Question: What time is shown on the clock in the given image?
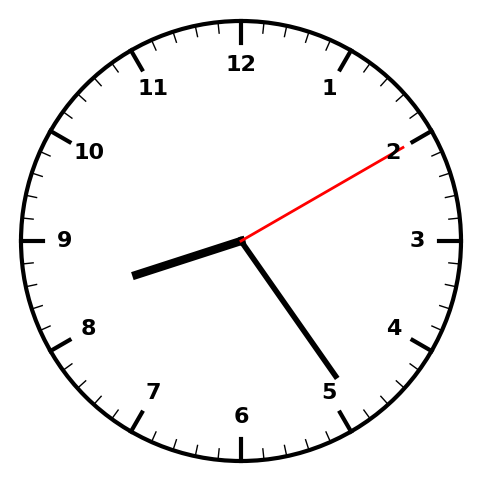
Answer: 08:24:10